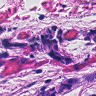
Metastatic tissue present: yes